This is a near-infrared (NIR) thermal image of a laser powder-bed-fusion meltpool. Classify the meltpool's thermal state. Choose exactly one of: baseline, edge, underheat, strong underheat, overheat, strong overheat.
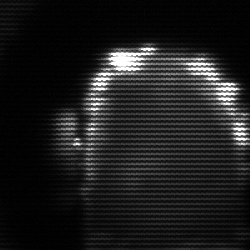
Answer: baseline